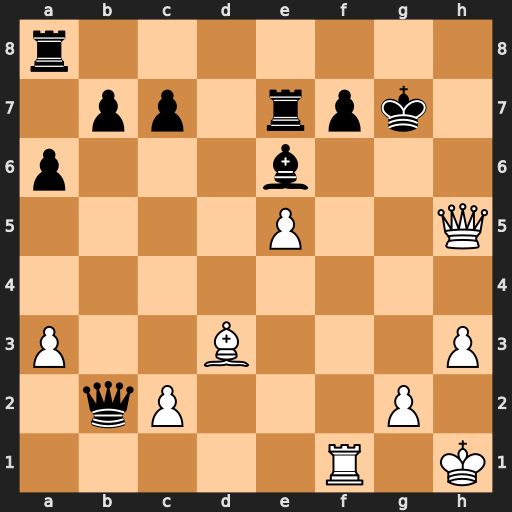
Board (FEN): r7/1pp1rpk1/p3b3/4P2Q/8/P2B3P/1qP3P1/5R1K
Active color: w
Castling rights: -
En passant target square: -
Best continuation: Qh7+ Kf8 Qh8#